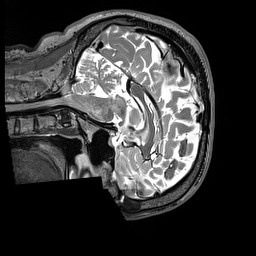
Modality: T2w
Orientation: sagittal
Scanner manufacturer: siemens
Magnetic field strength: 3 T
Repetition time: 3.2 s
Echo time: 0.451 s